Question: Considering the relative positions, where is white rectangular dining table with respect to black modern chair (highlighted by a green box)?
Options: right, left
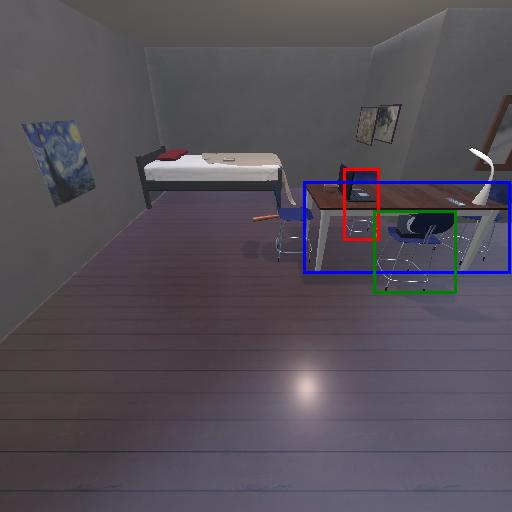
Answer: right